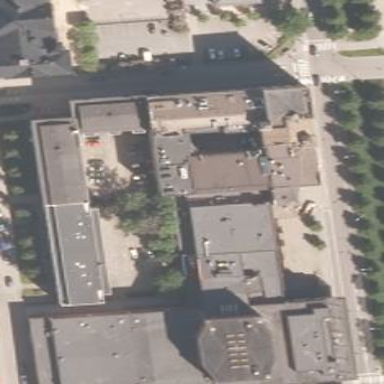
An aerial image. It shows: Building.